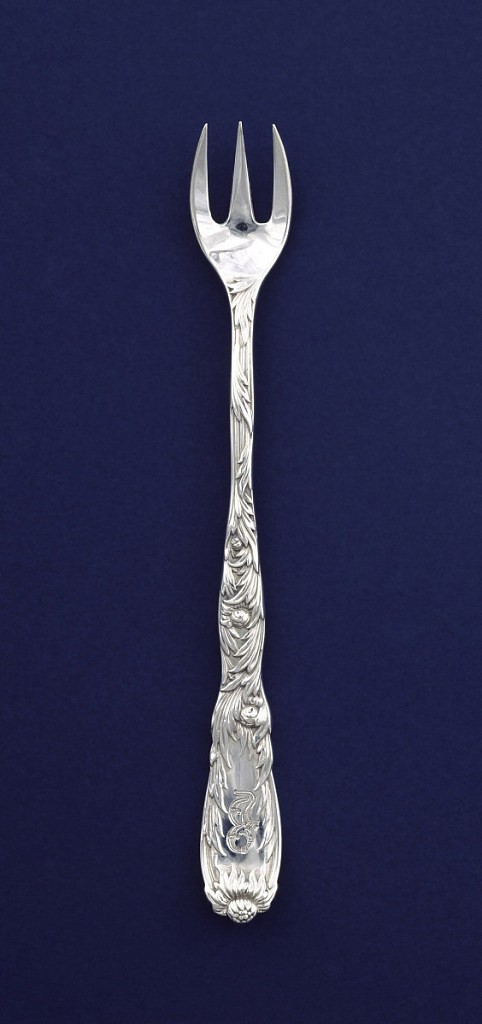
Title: Chrysanthemum Pattern Oyster Fork
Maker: Charles T. Grosjean, American, d. 1888
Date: ca. 1880
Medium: silver
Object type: fork
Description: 1957-61-44-a: Three short tines, widely spaced, forming curved b...;     1957-61-44-b: Three short tines, widely spaced, forming curved b...;     1957-61-44-c: Three short tines, widely spaced, forming curved b...;     1957-61-44-d: Three short tines, widely spaced, forming curved b...;     1957-61-44-e: Three short tines, widely spaced, forming curved b...;     1957-61-44-f: Three short tines, widely spaced, forming curved b...